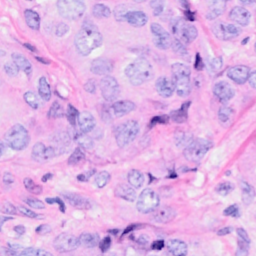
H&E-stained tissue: Breast